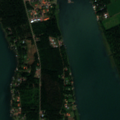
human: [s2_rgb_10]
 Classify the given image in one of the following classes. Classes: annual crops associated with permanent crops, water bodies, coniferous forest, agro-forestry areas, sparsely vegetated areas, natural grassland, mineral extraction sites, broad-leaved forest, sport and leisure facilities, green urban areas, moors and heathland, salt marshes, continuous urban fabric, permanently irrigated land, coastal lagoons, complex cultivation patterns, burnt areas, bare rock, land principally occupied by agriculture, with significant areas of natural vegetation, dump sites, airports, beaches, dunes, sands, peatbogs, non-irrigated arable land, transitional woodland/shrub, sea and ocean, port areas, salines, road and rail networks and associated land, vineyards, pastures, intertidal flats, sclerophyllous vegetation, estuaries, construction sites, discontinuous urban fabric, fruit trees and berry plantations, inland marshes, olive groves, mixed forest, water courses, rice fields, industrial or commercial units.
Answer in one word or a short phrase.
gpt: discontinuous urban fabric, land principally occupied by agriculture, with significant areas of natural vegetation, mixed forest, sea and ocean